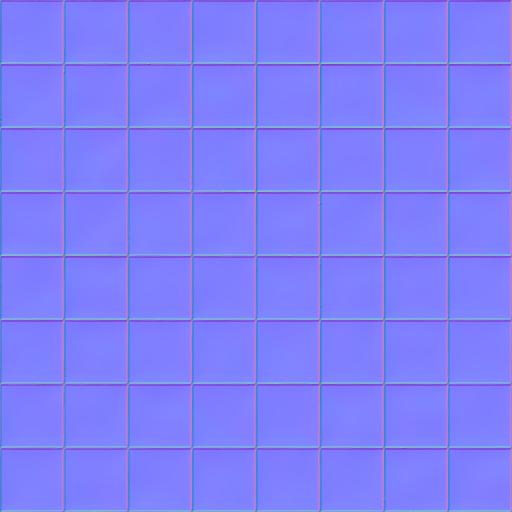
tiled tiles white